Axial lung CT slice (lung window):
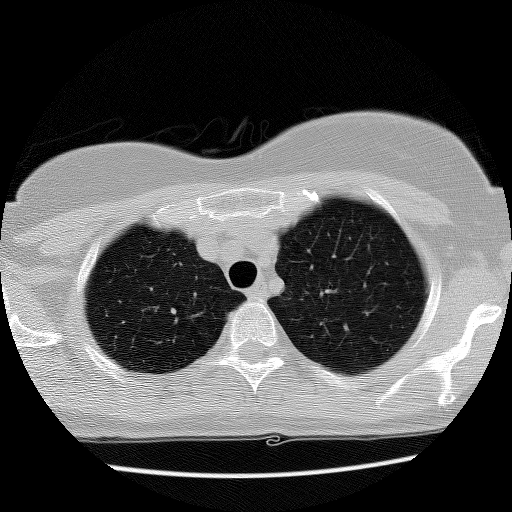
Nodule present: no